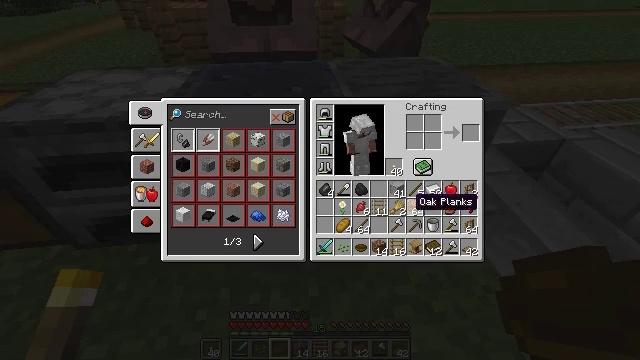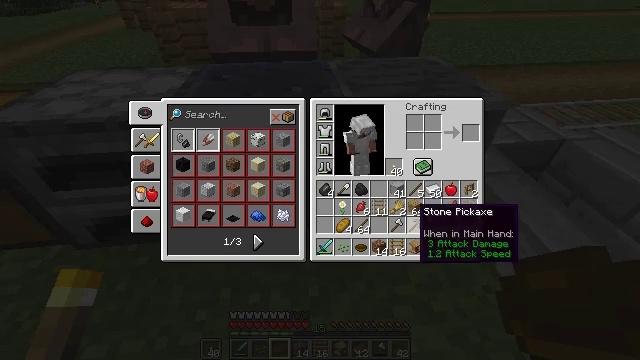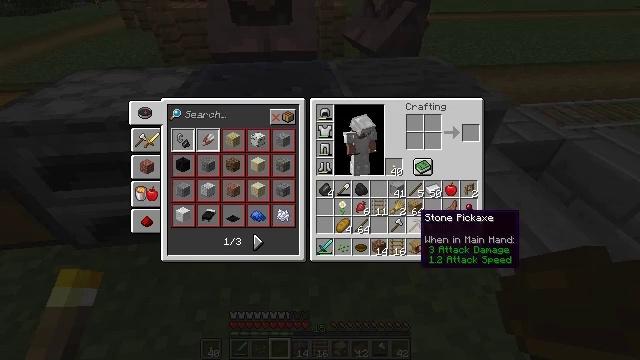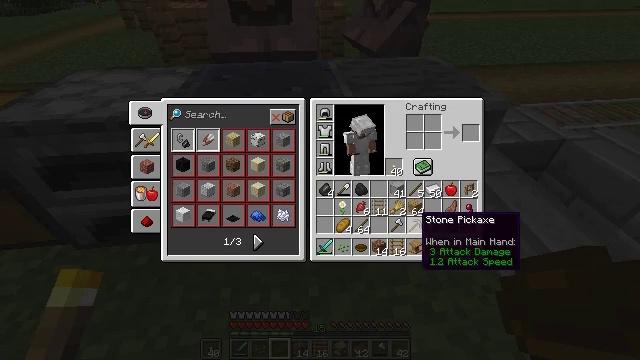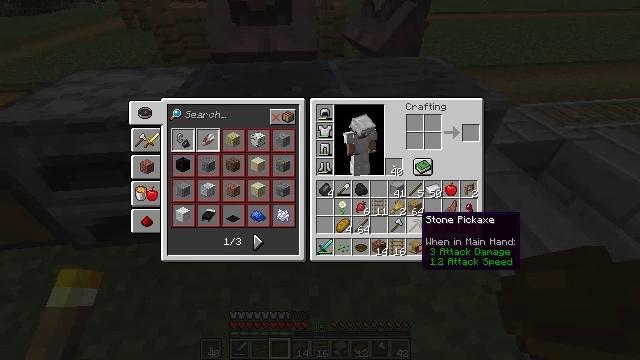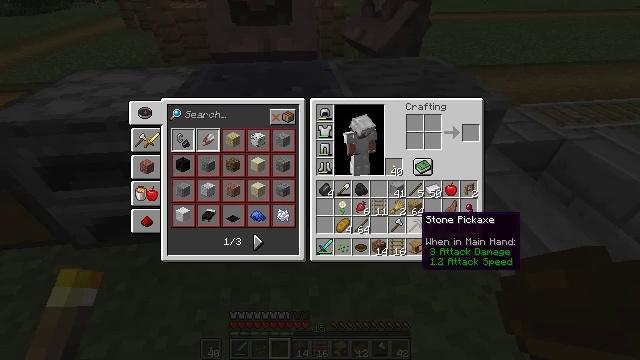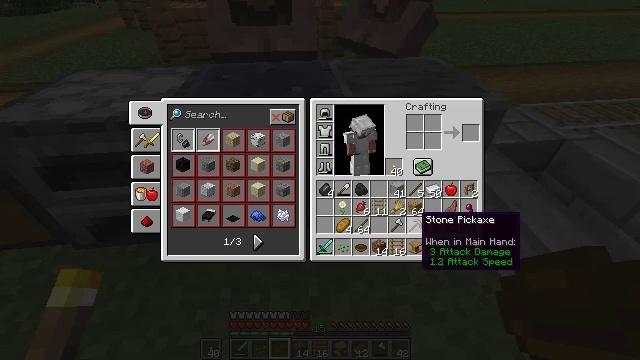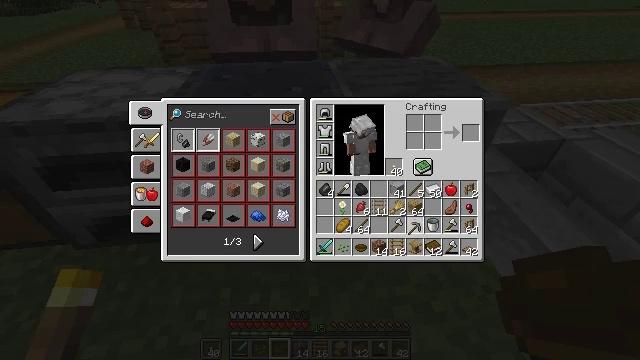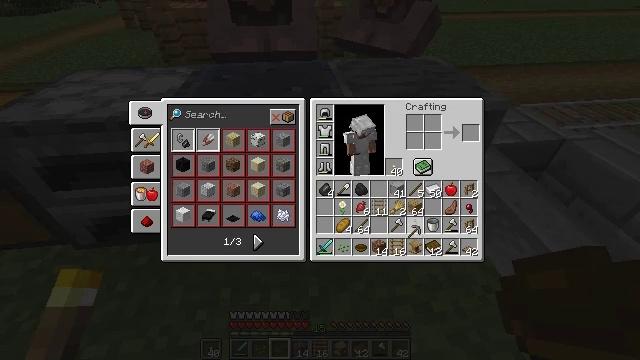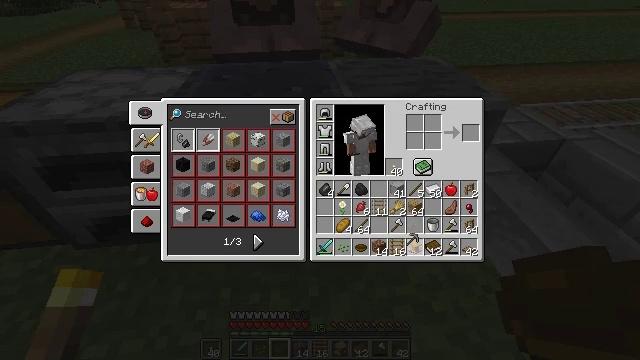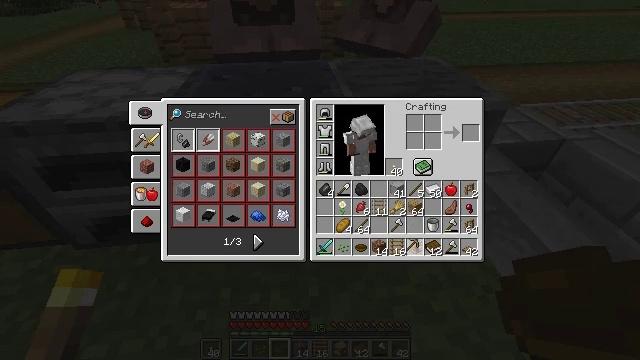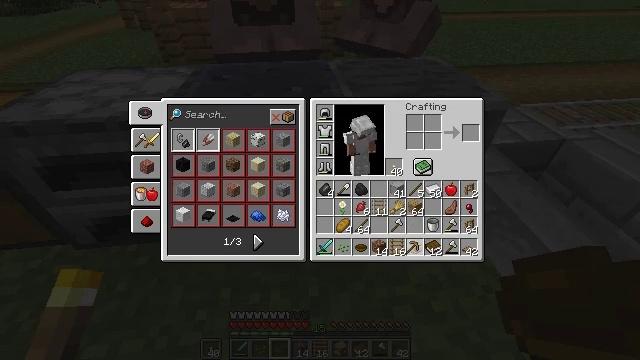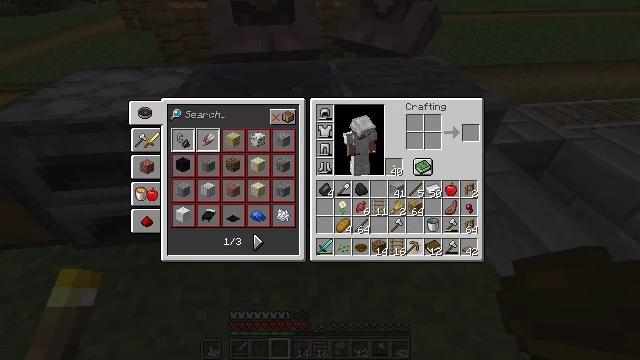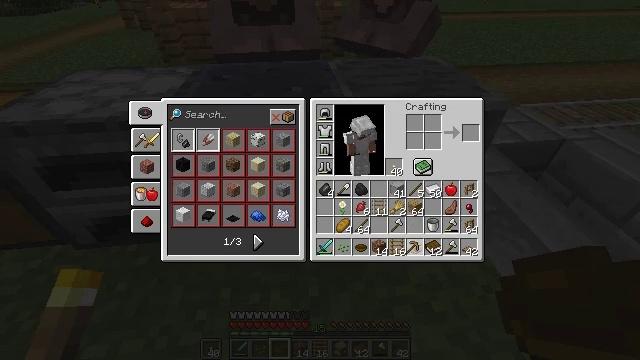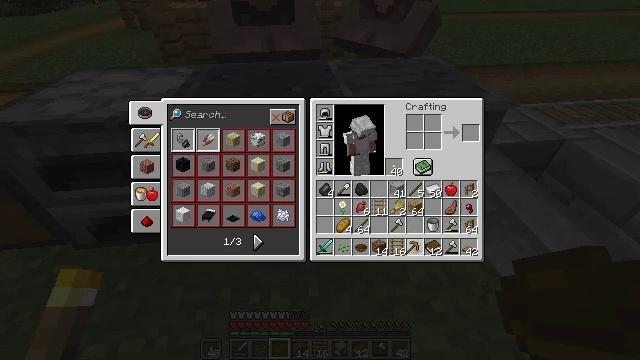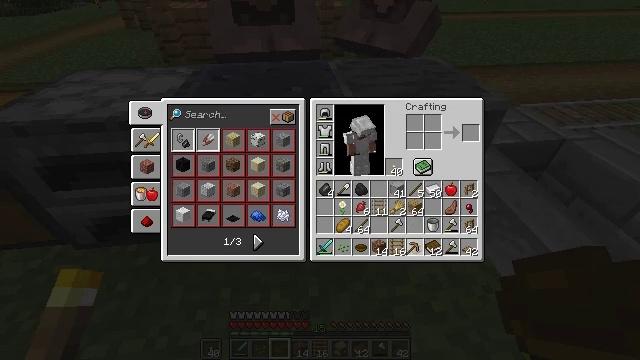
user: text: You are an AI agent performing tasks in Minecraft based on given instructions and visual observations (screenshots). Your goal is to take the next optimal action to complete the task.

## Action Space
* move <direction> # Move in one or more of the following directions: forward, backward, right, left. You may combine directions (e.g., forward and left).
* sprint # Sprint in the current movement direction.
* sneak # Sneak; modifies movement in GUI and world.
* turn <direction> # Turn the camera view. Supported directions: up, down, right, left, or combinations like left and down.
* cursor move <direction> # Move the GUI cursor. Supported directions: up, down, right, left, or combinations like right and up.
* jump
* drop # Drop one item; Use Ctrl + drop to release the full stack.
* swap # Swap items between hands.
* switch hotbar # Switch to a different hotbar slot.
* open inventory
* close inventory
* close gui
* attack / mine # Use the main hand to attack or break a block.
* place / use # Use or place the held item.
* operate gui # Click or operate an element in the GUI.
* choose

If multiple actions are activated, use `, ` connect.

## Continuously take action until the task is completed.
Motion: motion action
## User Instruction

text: Gather the blast furnace into your inventory.
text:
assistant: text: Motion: cursor move down
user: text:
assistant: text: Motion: no_op
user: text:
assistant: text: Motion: no_op
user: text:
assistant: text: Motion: no_op
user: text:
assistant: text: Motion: no_op
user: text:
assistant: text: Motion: no_op
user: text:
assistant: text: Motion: operate gui
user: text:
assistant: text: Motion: operate gui
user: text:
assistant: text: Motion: cursor move down, operate gui
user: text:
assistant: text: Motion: no_op
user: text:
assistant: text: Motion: no_op
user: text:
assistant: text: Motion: no_op
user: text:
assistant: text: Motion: operate gui
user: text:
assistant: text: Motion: operate gui
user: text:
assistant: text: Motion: operate gui
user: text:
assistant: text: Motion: no_op
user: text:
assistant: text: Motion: no_op
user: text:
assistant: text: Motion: no_op
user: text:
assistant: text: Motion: no_op
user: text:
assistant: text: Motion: no_op
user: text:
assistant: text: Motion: no_op
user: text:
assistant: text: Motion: no_op
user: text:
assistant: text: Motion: operate gui
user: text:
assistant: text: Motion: operate gui
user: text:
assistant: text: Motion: operate gui
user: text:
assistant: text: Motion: no_op
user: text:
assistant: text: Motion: no_op
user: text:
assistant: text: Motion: no_op
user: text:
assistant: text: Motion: no_op
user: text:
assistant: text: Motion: no_op